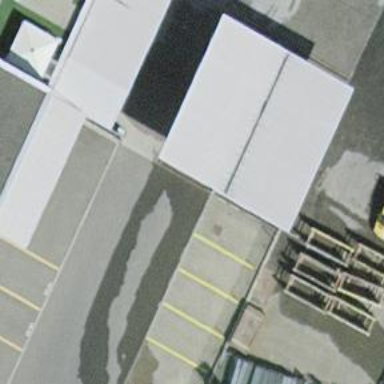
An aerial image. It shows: View of roof of building.